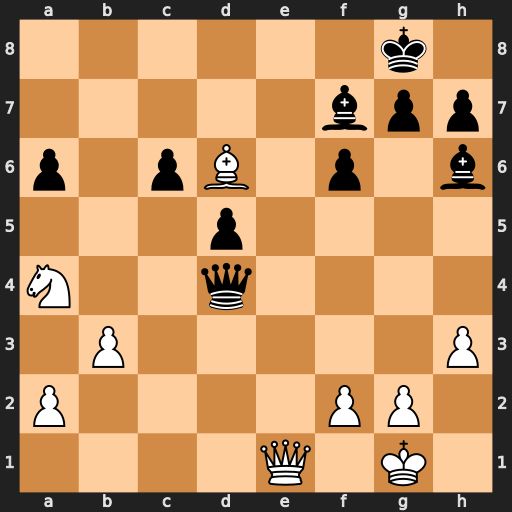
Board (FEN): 6k1/5bpp/p1pB1p1b/3p4/N2q4/1P5P/P4PP1/4Q1K1
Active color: w
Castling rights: -
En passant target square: -
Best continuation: Qe7 Qd1+ Kh2 Bf4+ Bxf4